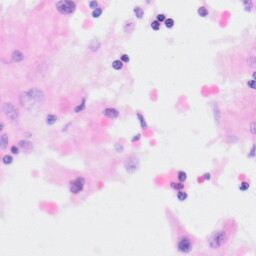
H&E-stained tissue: Kidney